Question: I have been struggling to get the contents of a boostrap well to center. My badge goes to the right, instead of under the arrows, and my arrows (aka, vote buttons) are not centered in the well either. I have attached a screenshot, and here is the relevant code:
HTML:
'''
<div class="col-md-1 col-sm-1 well">
<div class="votingButton" data-ng-controller="pfcArticleVoting" data-ng-click="upVote(article);">
<i class="glyphicon glyphicon-chevron-up"></i>
</div>
<div class="badge badge-inverse">
<div>{{article.articlevotes}}</div>
</div>
<div class="votingButton" data-ng-controller="pfcArticleVoting" data-ng-click="downVote(article);">
<i class="glyphicon glyphicon-chevron-down"></i>
</div>
'''
Here is the only custom CSS beyond default bootstrap:
'''
/* Voting styling */
.votingButton{
cursor: pointer;
}
'''
Here is the screenshot:

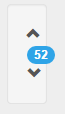
Answer: try 'class="text-center"', that should do the trick, if not you can reposition it using 'style="postion: absolute; margin-left: -5px;"', if you're not too picky about the well size, that might be another problem as "well". fix the size to be a little bigger, that would help.